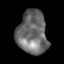
Tissue: lung
Cell type: Epithelial cells
Senescence score: 0.1937
Nuclear area (px): 1276
Mean DAPI intensity: 107.53